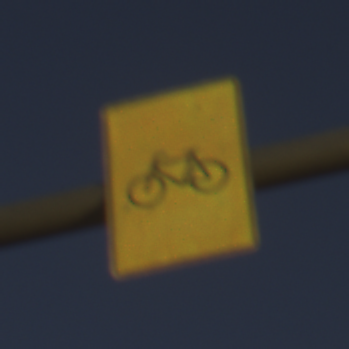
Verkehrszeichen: RadverkehrOhnePfeilsymbol
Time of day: SunriseSunset
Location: Outdoor (Nature)
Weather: Clear
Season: NotSpecified
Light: Natural